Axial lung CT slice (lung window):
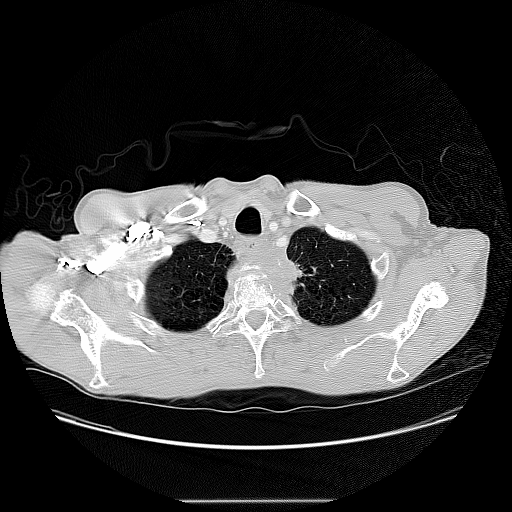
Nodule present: no